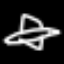
Label: airplane